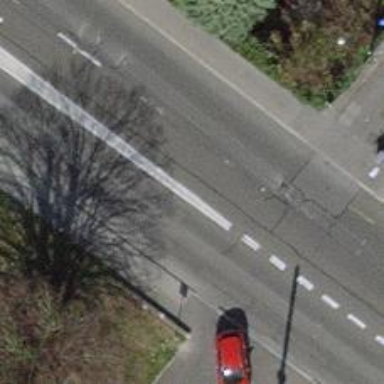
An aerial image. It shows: Primary highway with asphalt surface. It has trolley wires installed.